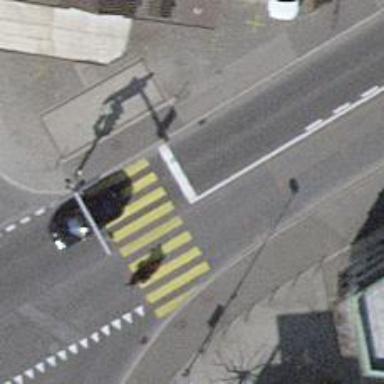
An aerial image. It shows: Road with traffic signals.